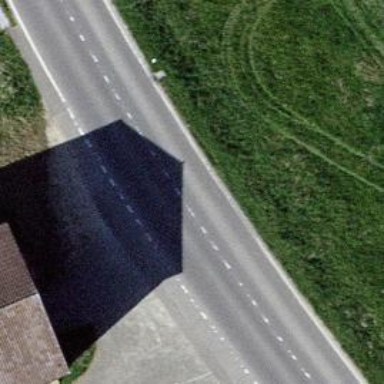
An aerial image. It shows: Asphalt road classified as tertiary.